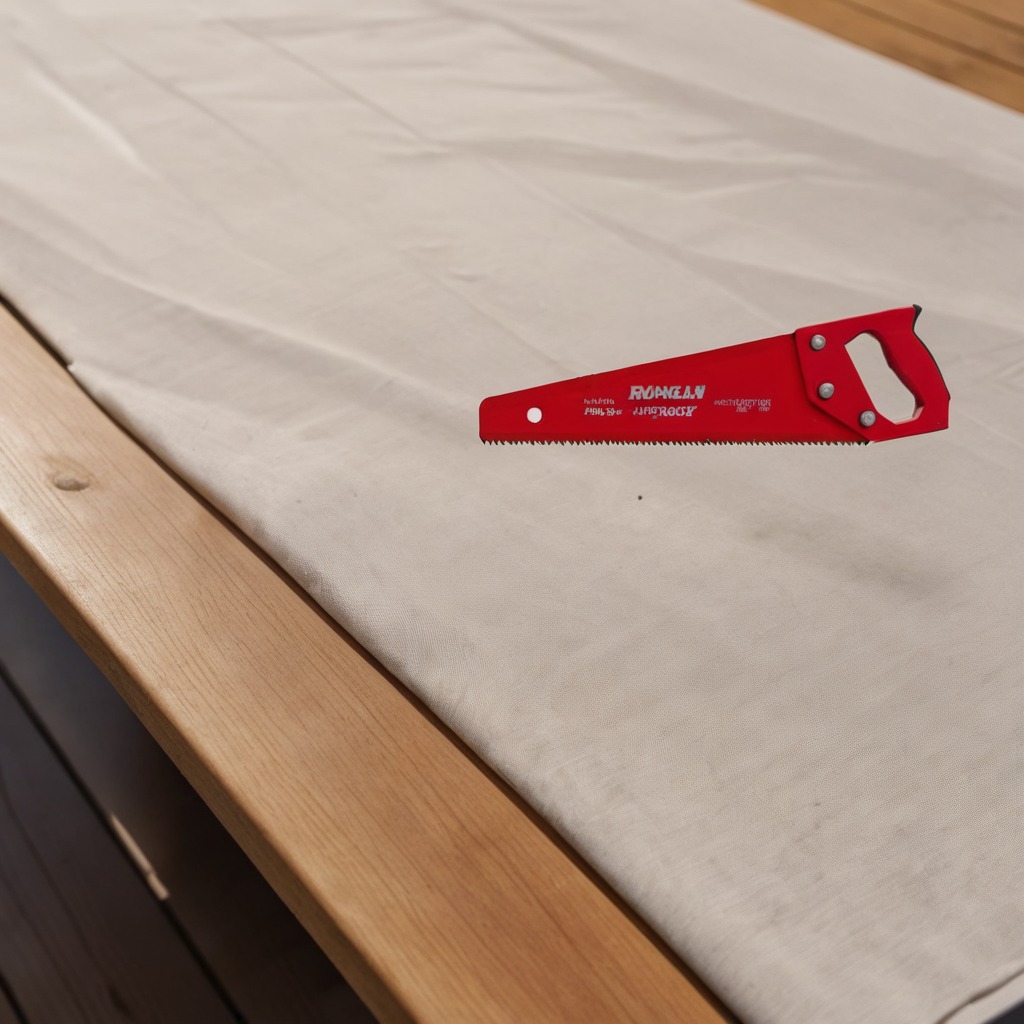
A handheld metal saw lies on a wooden table in an outdoor workshop during daytime bright natural light soft shadows worn but beneath the cloth.